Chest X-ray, AP view. Patient: 58 years old, sex M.
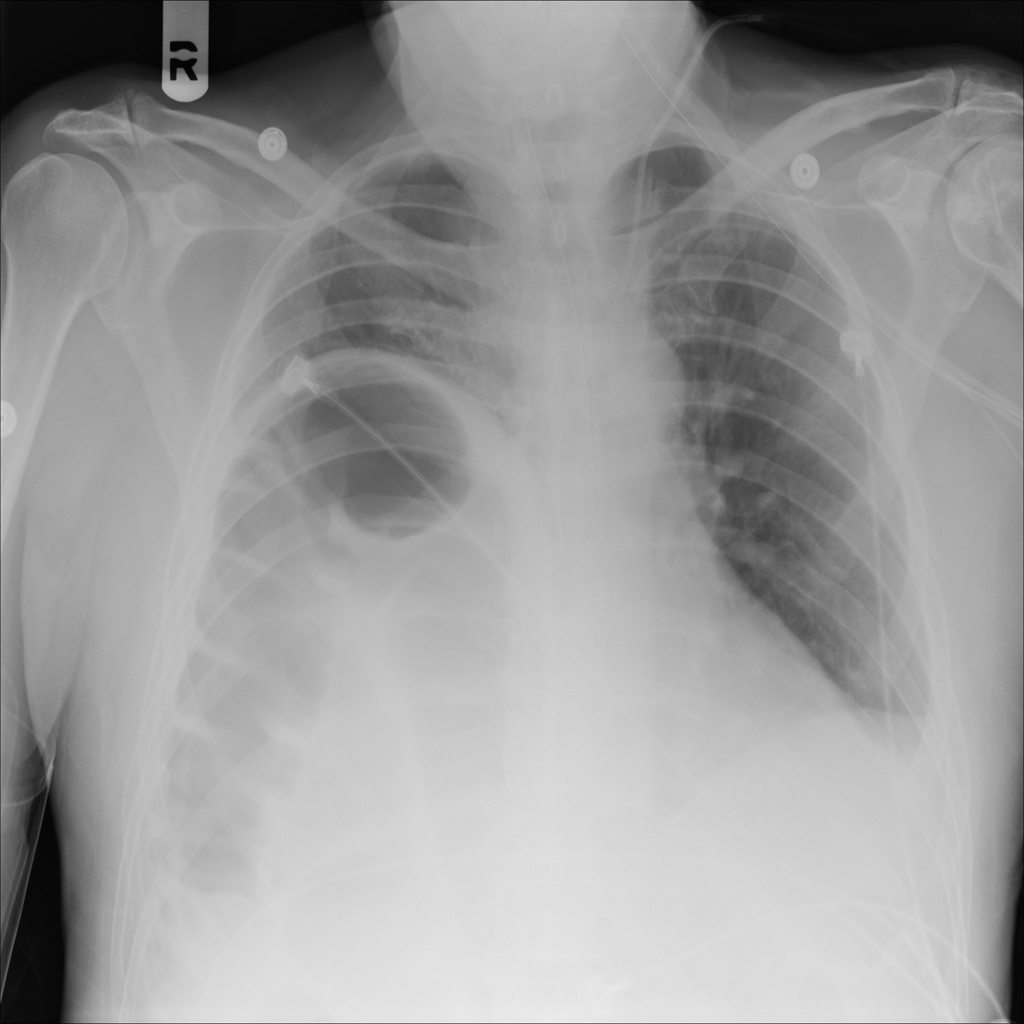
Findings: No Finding